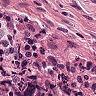
Metastatic tissue present: yes